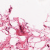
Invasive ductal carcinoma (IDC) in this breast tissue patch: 0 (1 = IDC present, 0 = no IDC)